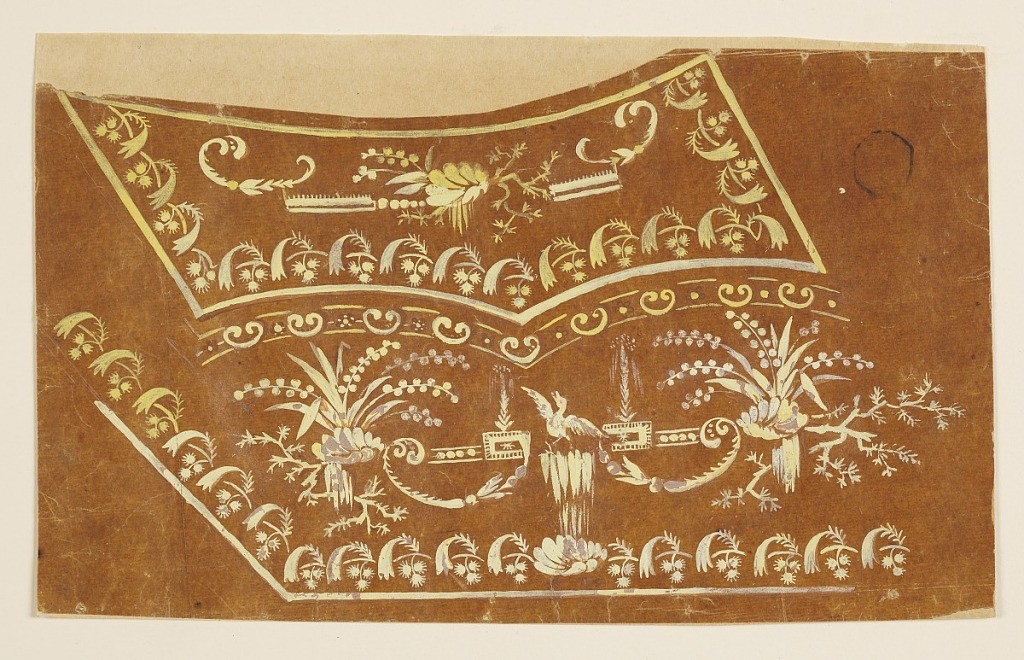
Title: Design for the Embroidery of a Waistcoat of the "Fabrique de St. Ruf"
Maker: Fabrique de Saint Ruf, Lyon, France
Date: ca. 1785
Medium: Brush and yellow gouache on glazed tracing paper, laid down on paper
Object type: Drawing
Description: Left bottom corner. Rows of flower boughs at the outer edges. The field of the pocket shows plants and a shell with running water, two buttonholes, scrolls. Beneath a duck in water pouring into a shell. Flanked by motifs similar to those in the pocket.